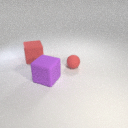
large purple rubber cube in front of small red rubber sphere